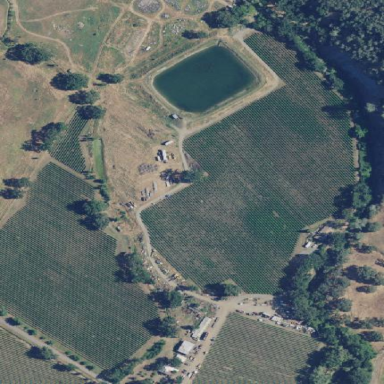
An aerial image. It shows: Vineyard growing wine grapes.